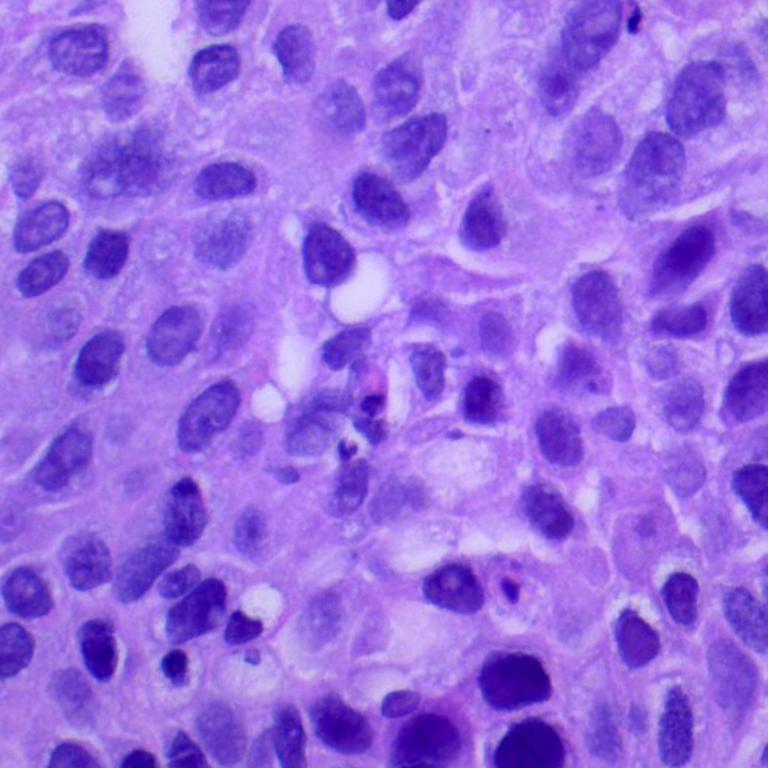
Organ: lung
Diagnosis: squamous carcinomas